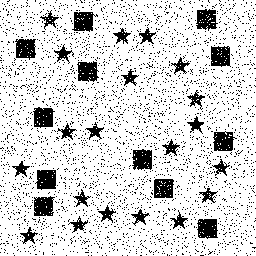
Squares: 12
Triangles: 0
Stars: 20
Total shapes: 32